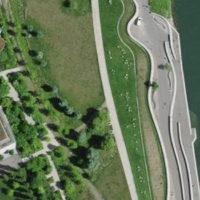
EUNIS habitat code: 56
Species observed at this site:
Phalacrocorax carbo
Salticus scenicus
Larus michahellis
Cygnus olor
Viburnum tinus
Falco tinnunculus
Anas platyrhynchos